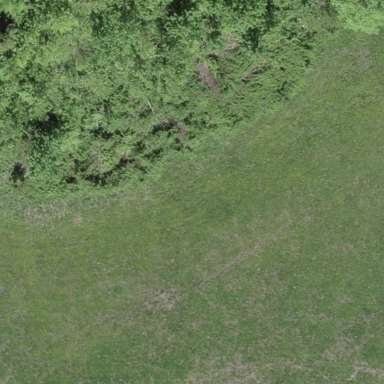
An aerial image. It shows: Beautiful meadow.